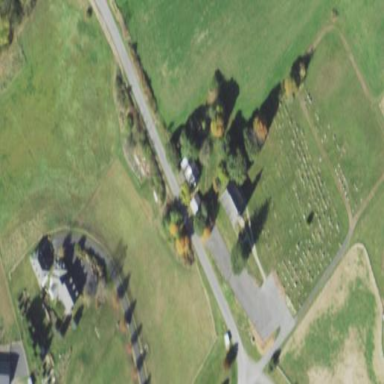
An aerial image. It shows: Religious area with graveyard.